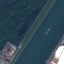
Land use / land cover: River